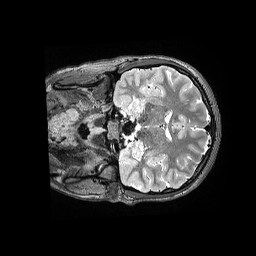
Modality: T2w
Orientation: coronal
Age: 16
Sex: male
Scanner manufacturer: siemens
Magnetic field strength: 3 T
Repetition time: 3.2 s
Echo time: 0.564 s